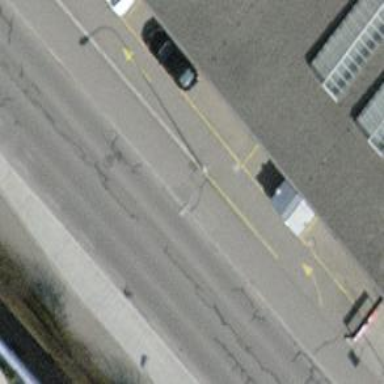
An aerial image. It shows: Public transport stop position.